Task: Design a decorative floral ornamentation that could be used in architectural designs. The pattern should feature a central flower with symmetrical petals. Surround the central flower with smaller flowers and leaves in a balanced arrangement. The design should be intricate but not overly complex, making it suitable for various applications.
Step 438:
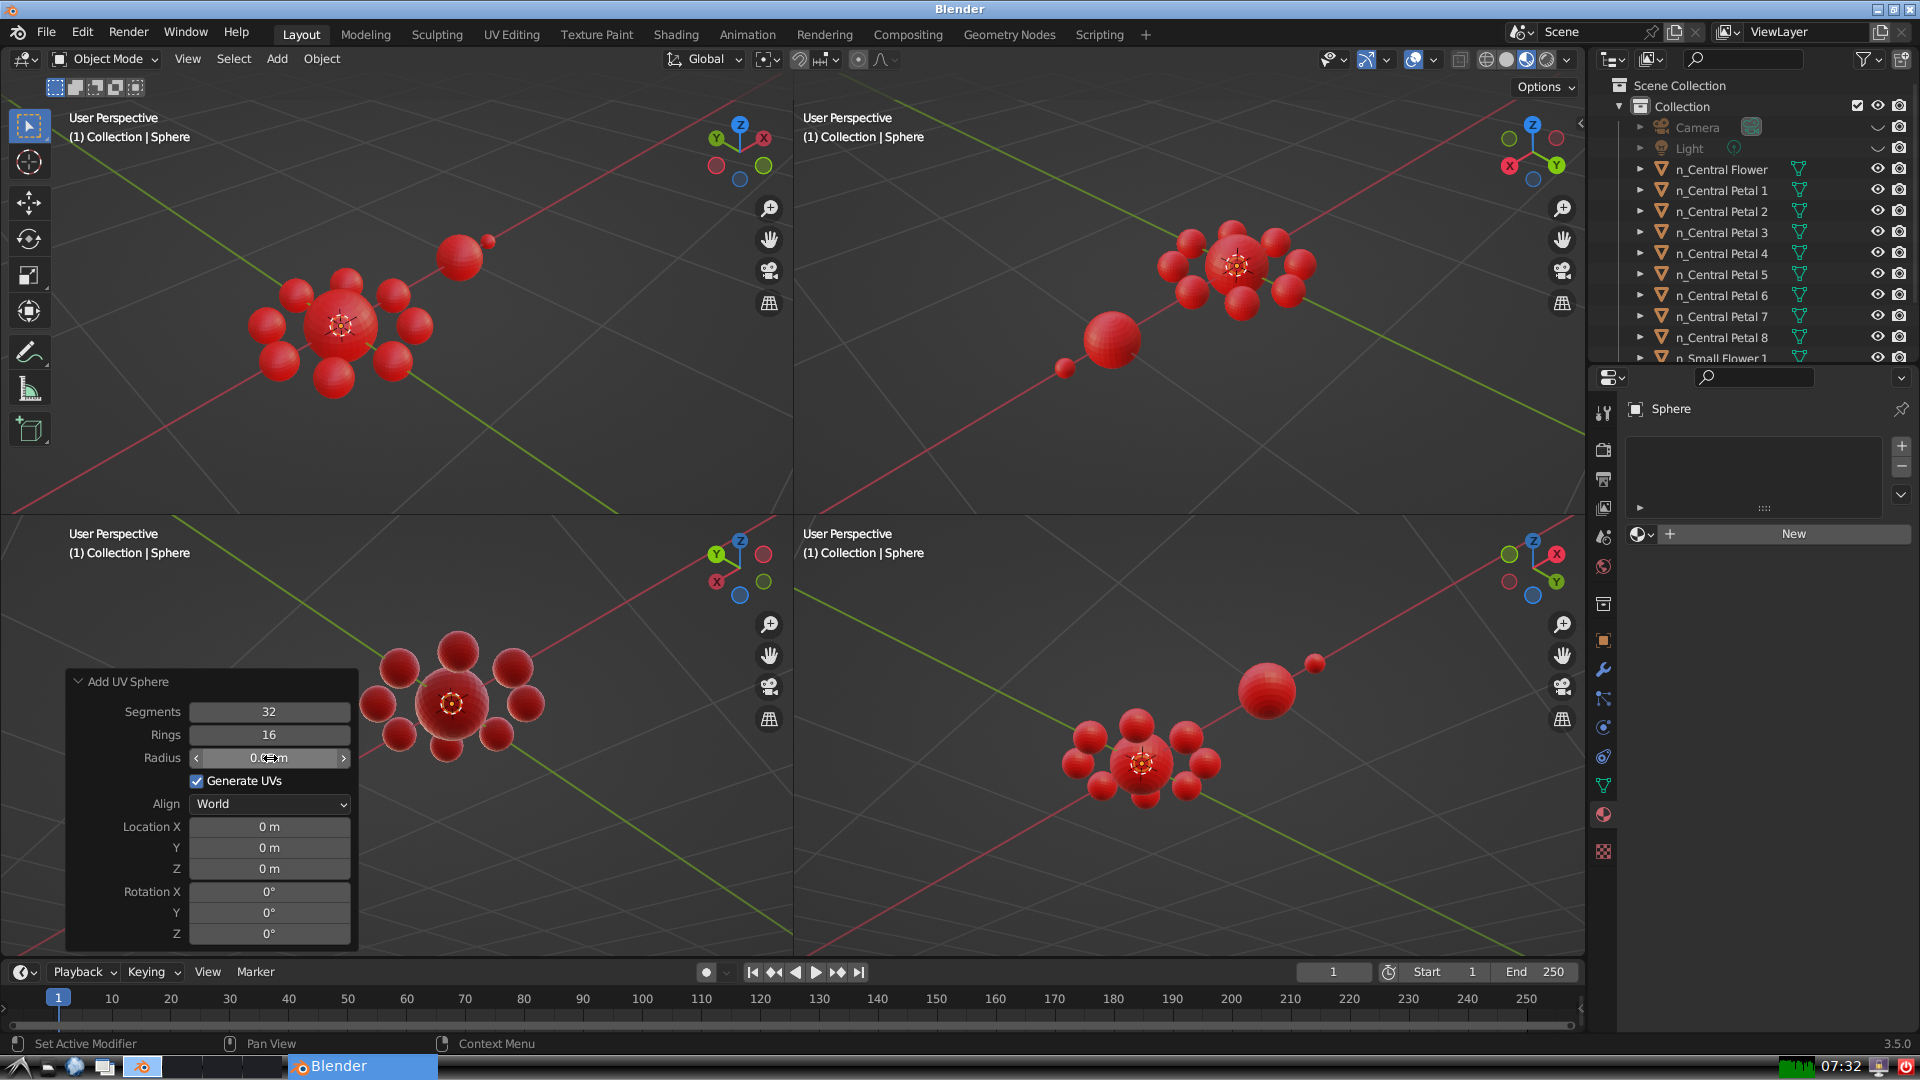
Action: {"mouse_move": [960, 540]}